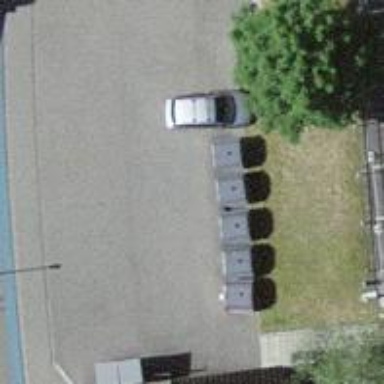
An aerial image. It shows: Recycling container at amenity designated for recycling.